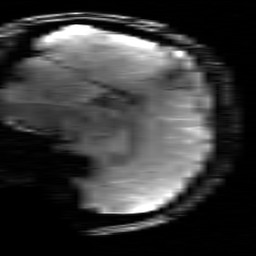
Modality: T2starw
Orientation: sagittal
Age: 22
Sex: male
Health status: healthy
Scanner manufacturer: siemens
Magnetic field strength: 3 T
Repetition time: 0.7 s
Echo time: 0.02 s